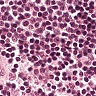
Metastatic tissue present: no